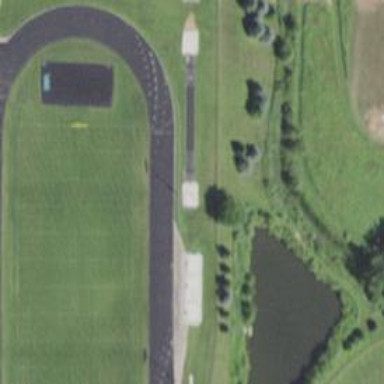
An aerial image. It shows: Track located within leisure land area.